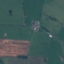
Land use / land cover class: Pasture